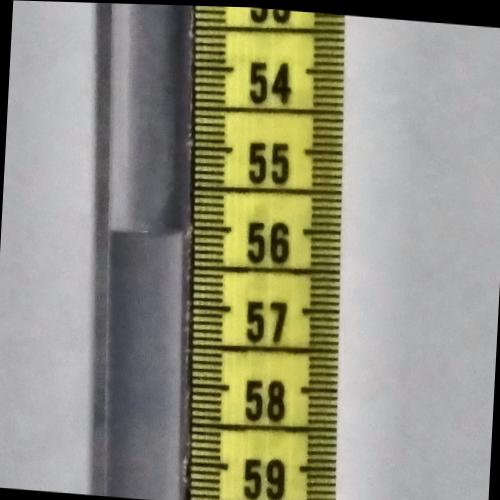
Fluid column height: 56.1 cm